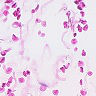
Metastatic tissue present: no